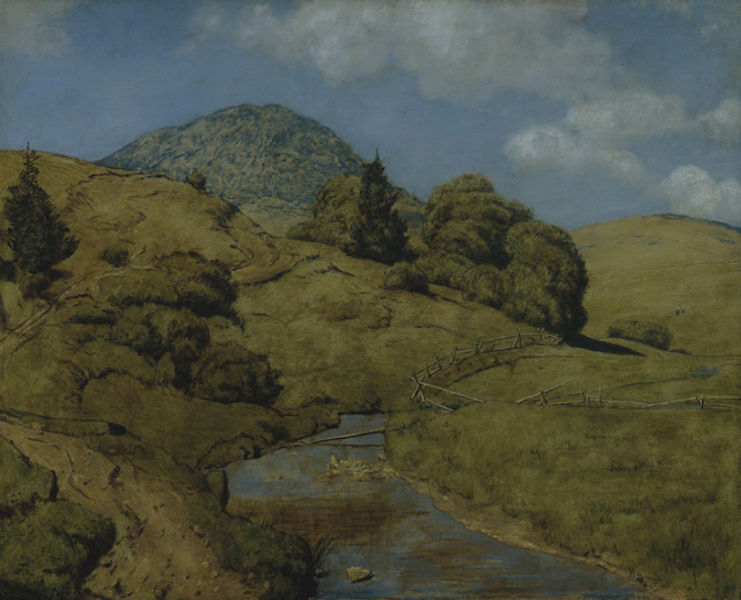
Titel: Der Blössling bei Bernau
Künstler: Hans Thoma
Standort: Karlsruhe
Institution: Staatliche Kunsthalle Karlsruhe
Schlagwörter: baum, berg, blau, dunkel, felsen, gemälde, himmel, schatten, wasser, weiß, wolken, bäume, cezanne, fluss, grün, landschaft, menschen, sand, teich, ufer, braun, holz, licht, strasse, gras, tiere, weg, wiese, wolke, zaun, stein, steine, ast, bach, erde, felder, ferne, horizont, hügel, natur, spiegelung, stamm, strauch, vieh, weide, wolen, brücke, büsche, einsam, gatter, hütte, pfad, sträucher, wasserspiegelung, wege, wiesen, pflanzen, england, tal, wald, stilleben, stillleben, ruhig, sommer, ruhe, düster, feldweg, berge, gebirge, verlassen, alm, berglandschaft, idylle, romantik, tannen, grass, grun, wasserlauf, schweiz, tanne, hodler, flora, kaputt, gebirgsbach, laubbäume, weidezaun, alpin, friedlich, böume, ursprung, gattter, bach weg